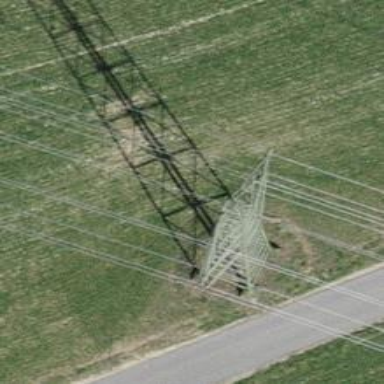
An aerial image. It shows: Power tower.